Question: I'm trying to create a second view for my collection.
main.js
'''
window.App = {
Models: {},
Collections: {},
Views: {},
Routers: {},
init: function () {
console.log('Hello from Backbone!');
var book = new this.Models.BookModel({
title: 'JS is awesome',
author: 'Douglas Crackford'
});
var book2 = new this.Models.BookModel({
title: 'JS the good parts',
author: 'Douglas Crackford'
});
var bookCollection = new this.Collections.BookCollection;
bookCollection.add([book, book2]);
var view = new this.Views.BookView();
//next line creates error
var peopleView = new this.Views.PeopleView();
}
};
$(document).ready(function () {
App.init();
});
'''
BookView.js
'''
App.Views = App.Views || {};
(function () {
App.Views.BookView = Backbone.View.extend({
el: $('#footer'),
template: _.template($ ('#books').html()),
initialize: function () {
console.log('BookView initialized');
},
render: function () {
this.$el.html(this.template(this.model.toJSON()));
}
});
})();
'''
PeopleView.js
'''
App.Views = App.Views || {};
(function () {
App.Views.PeopleView = Backbone.View.extend({
tagName: 'ul',
initialize: function() {
console.log('peopleView init')
}
});
})();
'''
Output created
'''
Hello from Backbone! main.js:8
BookView initialized BookView.js:11
Uncaught TypeError: undefined is not a function main.js:24
'''
I find this error strange. If I copy the code from BookView to PeopleView and only call this new PeopleView (and edit out BookView) I get the same error, while the code looks valid because it executed (see the console.log).
I find this very strange. What part am I missing?
edit:
Added picture to show the execution order.

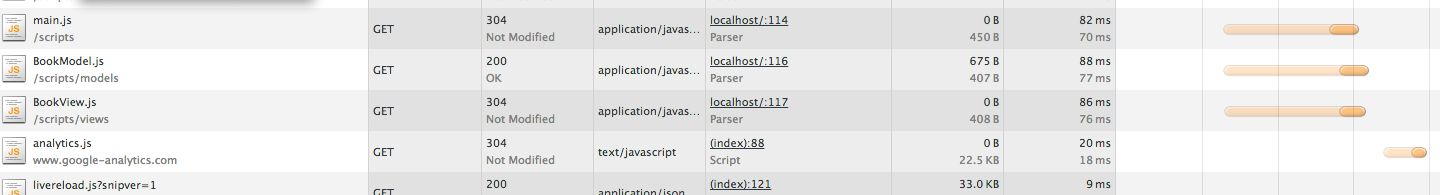
Answer: The issue is one of scope.
When the init method is called, it is called in the Window scope, as such the value of 'this' is 'Window'. You can 'console.log(this)' in your init method to see.
Couple of things you can do. As you attached 'App' to the 'window' object, you can call it directly:
'''
var bookCollection = new App.Collections.BookCollection;
'''
Or you can bind the call of init to the App object:
'''
App.init.call(App);
'''
This will bind the value of 'this' to the first argument of 'call'.
You can simplify this further by binding directly when you pass the function doc ready method:
'''
$(document).ready(App.init.bind(App));
'''
<URL>